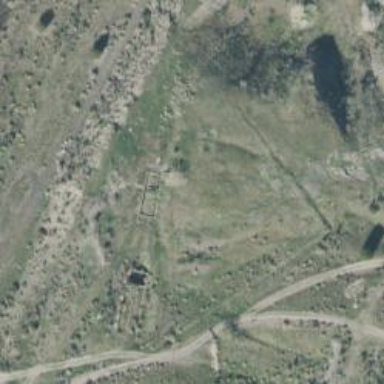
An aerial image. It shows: Historic building in ruins.